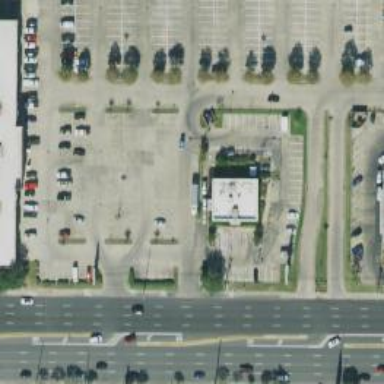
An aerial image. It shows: Parking space is available.